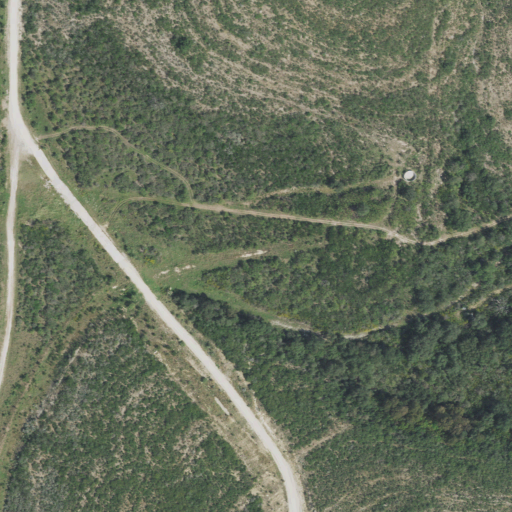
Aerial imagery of valley in Texas named Mustang Canyon containing shrub and evergreen forest